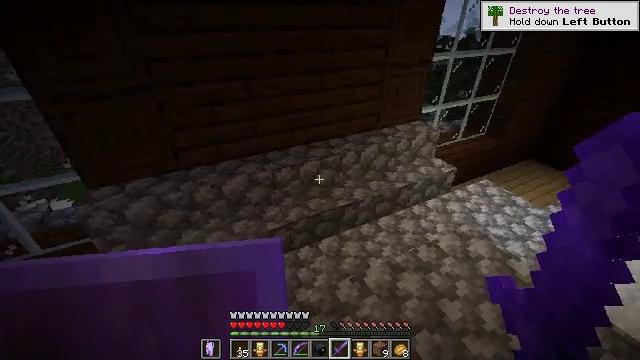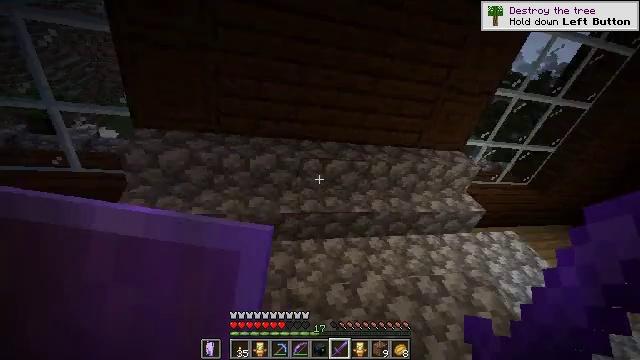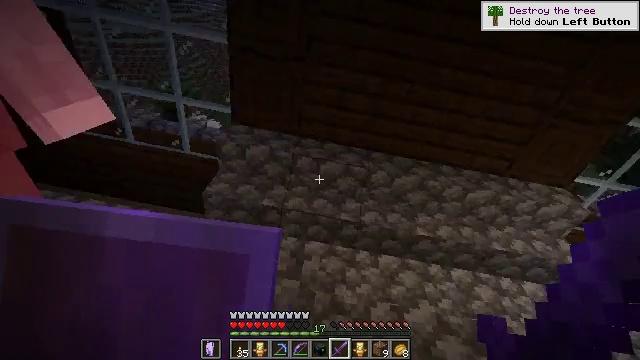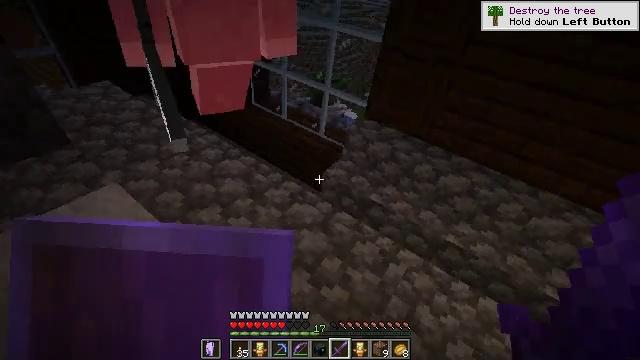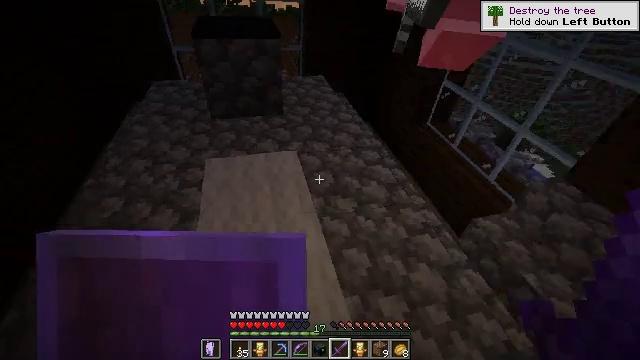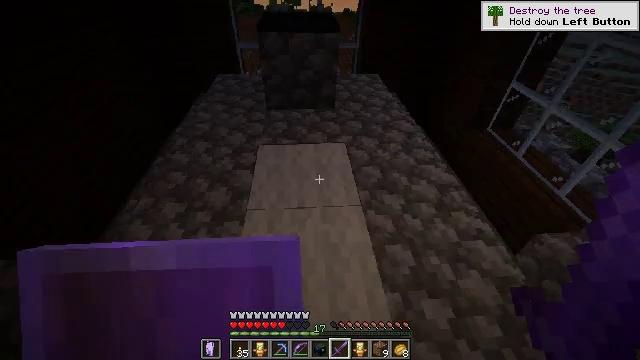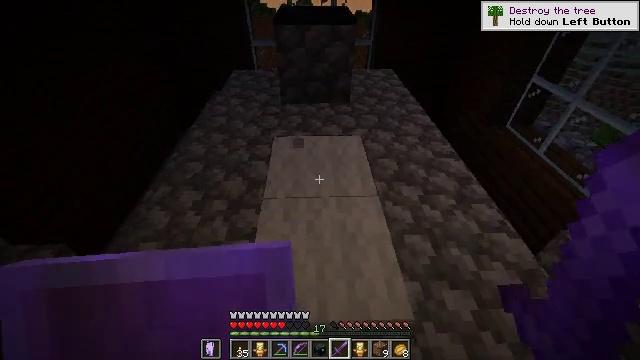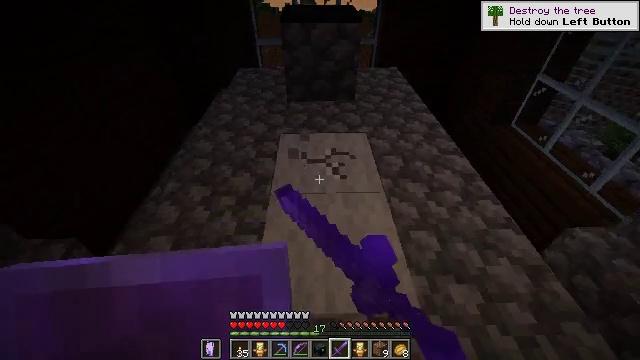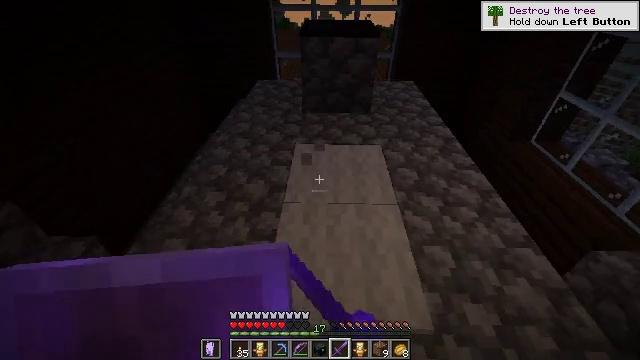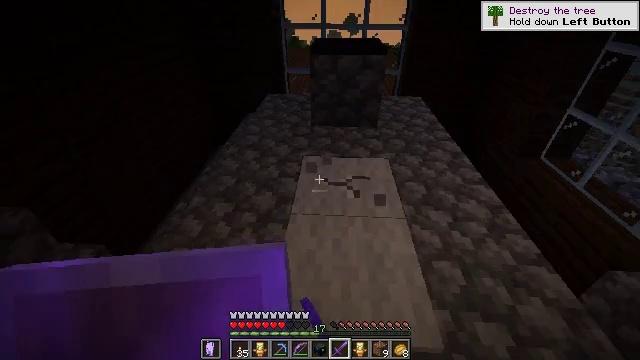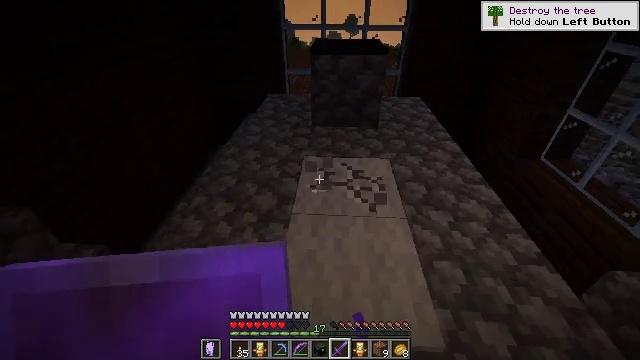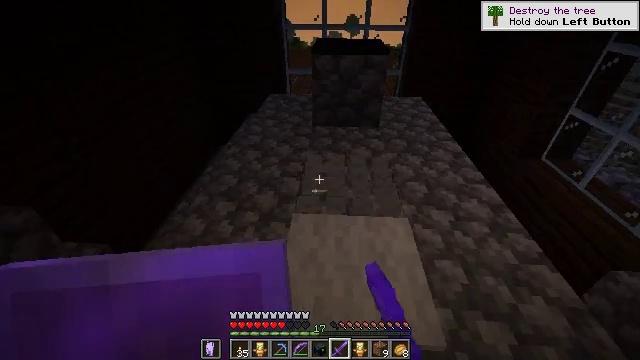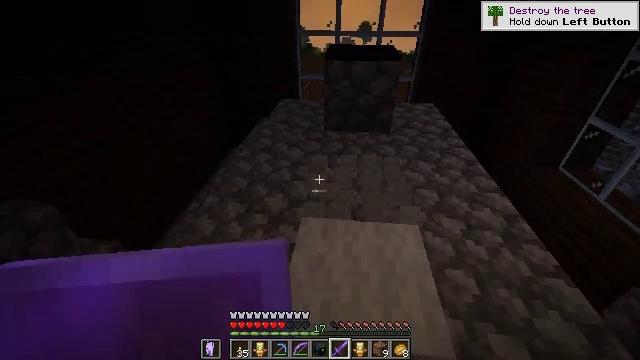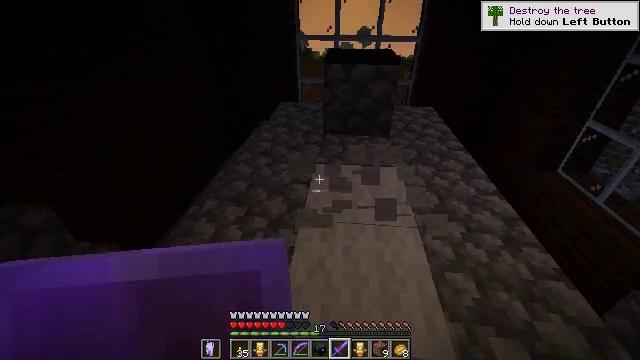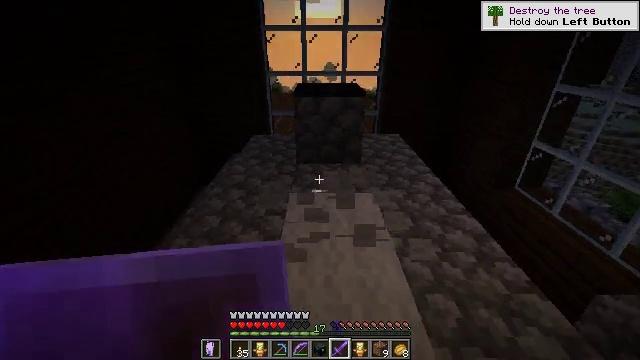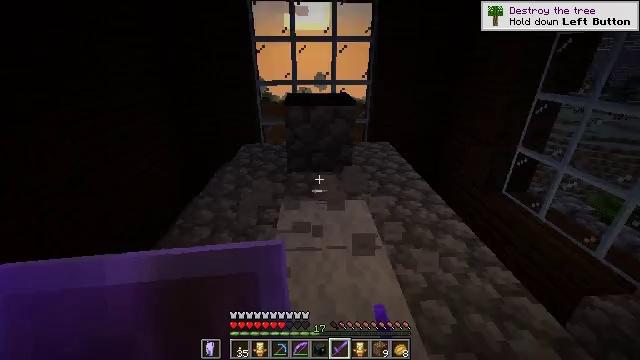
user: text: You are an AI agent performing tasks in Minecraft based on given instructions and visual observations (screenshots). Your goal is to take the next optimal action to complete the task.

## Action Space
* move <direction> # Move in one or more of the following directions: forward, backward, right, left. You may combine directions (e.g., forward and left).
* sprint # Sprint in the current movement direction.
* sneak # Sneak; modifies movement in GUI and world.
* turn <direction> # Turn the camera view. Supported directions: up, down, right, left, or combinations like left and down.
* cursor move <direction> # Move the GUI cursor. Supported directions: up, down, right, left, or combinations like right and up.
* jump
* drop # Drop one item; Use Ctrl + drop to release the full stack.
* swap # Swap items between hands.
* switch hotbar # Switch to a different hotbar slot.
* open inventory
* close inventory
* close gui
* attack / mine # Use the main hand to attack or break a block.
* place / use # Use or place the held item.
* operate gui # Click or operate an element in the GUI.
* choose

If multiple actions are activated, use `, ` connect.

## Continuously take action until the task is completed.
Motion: motion action
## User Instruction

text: Break the white carpet block.
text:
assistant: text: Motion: turn left and down
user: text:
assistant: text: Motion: turn left and down
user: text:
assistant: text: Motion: turn left and down
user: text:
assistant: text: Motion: turn left
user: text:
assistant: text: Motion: turn left
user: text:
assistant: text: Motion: turn left, attack / mine
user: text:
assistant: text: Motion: attack / mine
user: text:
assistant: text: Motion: turn left and up
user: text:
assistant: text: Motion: turn left and up, attack / mine
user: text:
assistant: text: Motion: attack / mine
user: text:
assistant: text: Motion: attack / mine
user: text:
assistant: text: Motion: turn left and up
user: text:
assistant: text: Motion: no_op
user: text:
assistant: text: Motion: turn right and up
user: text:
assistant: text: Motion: turn right and up
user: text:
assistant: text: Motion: no_op